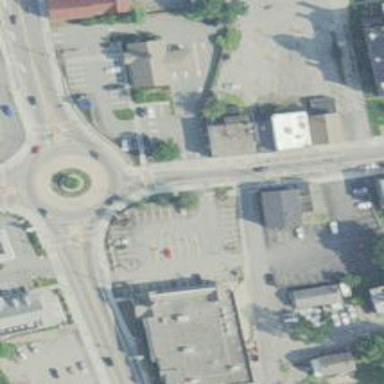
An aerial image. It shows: Marked crossing on footway.